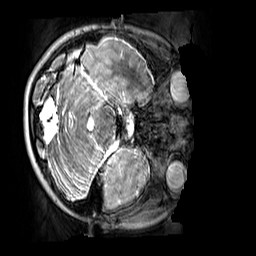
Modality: T2w
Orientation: axial
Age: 9
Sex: male
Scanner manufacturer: siemens
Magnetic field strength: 3 T
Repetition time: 3.2 s
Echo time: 0.408 s